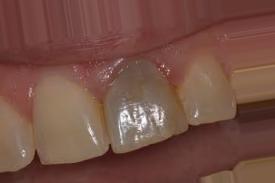
Condition: Tooth Discoloration